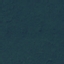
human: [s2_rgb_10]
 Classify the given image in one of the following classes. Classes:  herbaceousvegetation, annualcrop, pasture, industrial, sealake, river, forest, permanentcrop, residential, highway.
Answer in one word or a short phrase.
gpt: Forest